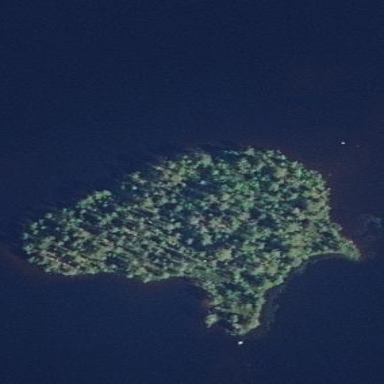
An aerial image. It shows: Island.